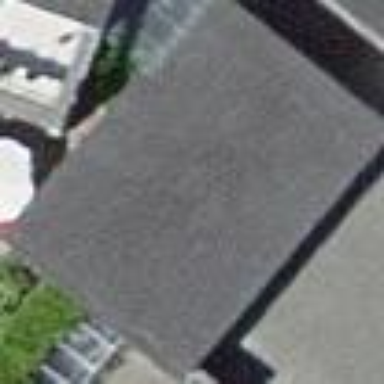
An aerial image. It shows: View of roof of building.